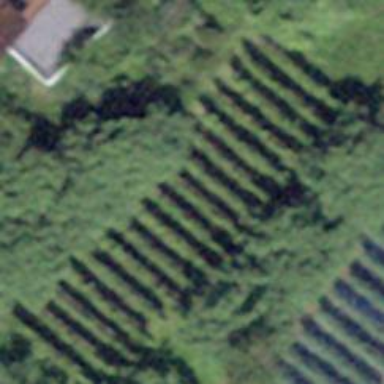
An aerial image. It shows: Vineyard growing grapes.